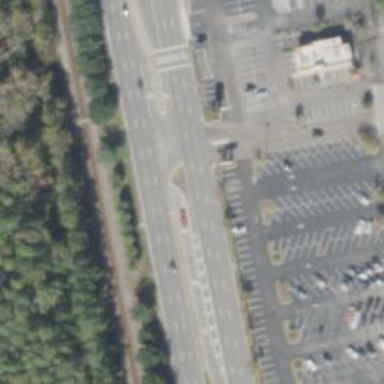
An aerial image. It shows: Trunk link highway.